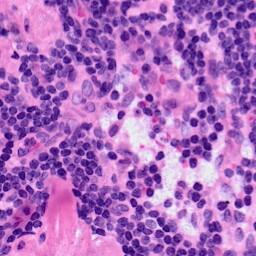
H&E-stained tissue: LymphNode